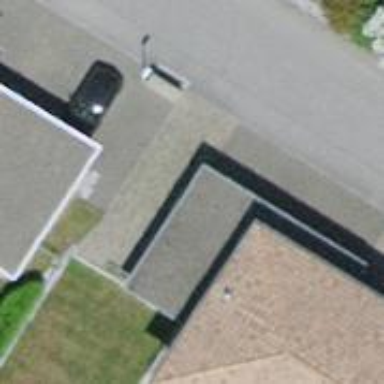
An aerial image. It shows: View of roof of building.